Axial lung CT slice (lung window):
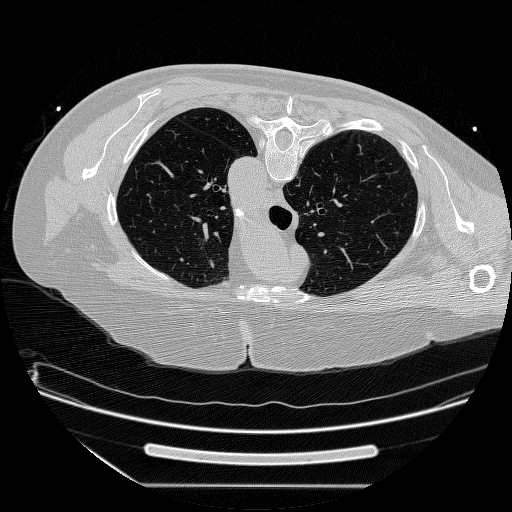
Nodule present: no